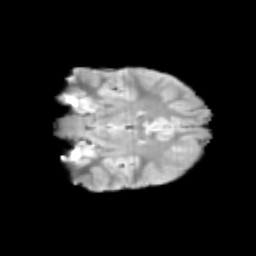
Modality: T2w
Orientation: coronal
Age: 10
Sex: female
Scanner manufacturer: siemens
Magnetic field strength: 3 T
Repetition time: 3.8 s
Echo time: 0.07 s